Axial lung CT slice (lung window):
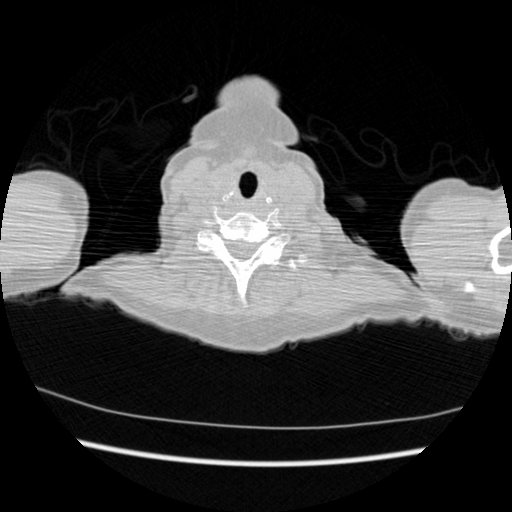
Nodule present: no